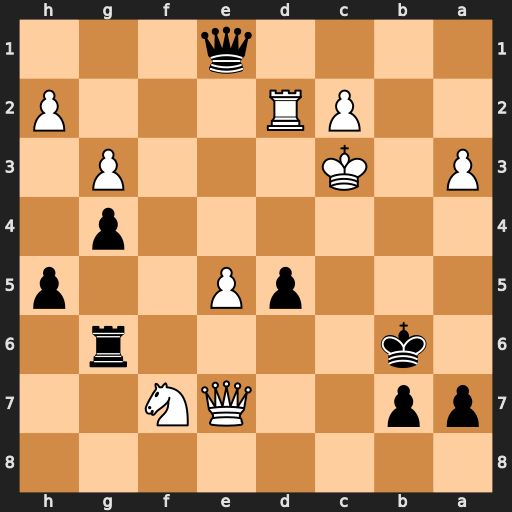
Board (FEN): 8/pp2QN2/1k4r1/3pP2p/6p1/P1K3P1/2PR3P/4q3
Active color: b
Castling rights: -
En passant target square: -
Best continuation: Rc6+ Kb2 Qxd2 Qb4+ Qxb4+